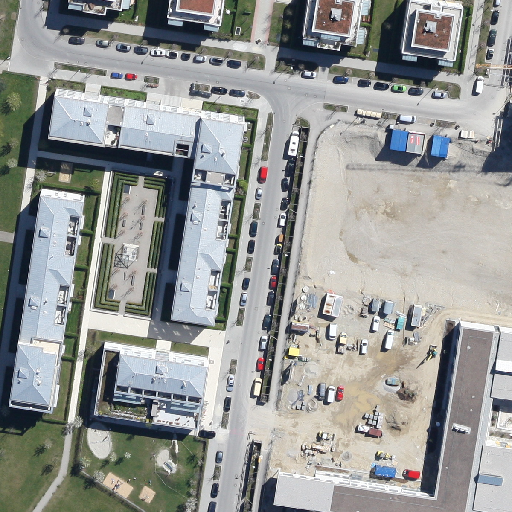
Referring expression: building along the road